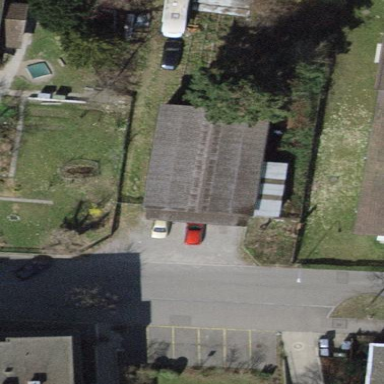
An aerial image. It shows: Shed building.